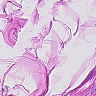
Metastatic tissue present: no